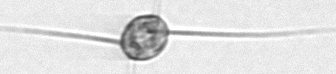
Label: Chaetoceros_danicus